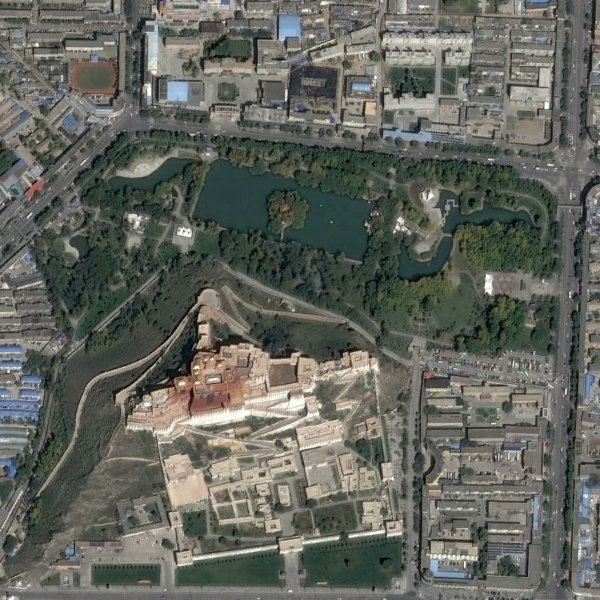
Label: Park